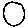
Label: circle